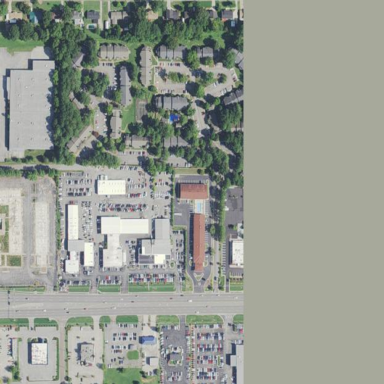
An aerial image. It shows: Retail area.